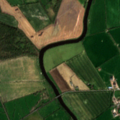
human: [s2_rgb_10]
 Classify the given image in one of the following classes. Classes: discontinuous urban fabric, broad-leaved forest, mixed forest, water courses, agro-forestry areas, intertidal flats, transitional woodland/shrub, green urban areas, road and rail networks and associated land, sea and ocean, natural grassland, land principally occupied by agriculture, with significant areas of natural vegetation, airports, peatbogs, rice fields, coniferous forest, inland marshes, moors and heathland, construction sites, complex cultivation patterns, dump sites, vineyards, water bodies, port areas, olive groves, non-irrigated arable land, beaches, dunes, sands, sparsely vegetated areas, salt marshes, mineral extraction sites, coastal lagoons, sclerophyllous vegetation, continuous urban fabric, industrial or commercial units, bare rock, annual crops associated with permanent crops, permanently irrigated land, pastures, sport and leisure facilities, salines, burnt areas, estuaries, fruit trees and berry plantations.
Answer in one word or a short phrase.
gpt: non-irrigated arable land, pastures